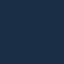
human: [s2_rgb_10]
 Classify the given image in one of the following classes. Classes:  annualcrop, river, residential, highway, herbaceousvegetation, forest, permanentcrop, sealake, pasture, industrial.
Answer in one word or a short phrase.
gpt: SeaLake